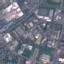
Land use / land cover class: Industrial